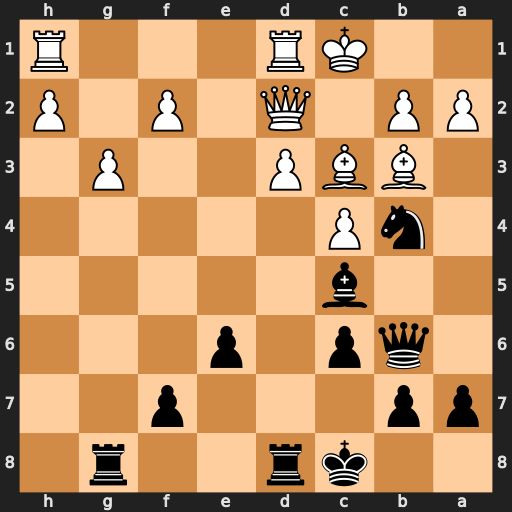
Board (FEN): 2kr2r1/pp3p2/1qp1p3/2b5/1nP5/1BBP2P1/PP1Q1P1P/2KR3R
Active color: b
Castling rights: -
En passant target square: -
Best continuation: Nxd3+ Qxd3 Rxd3